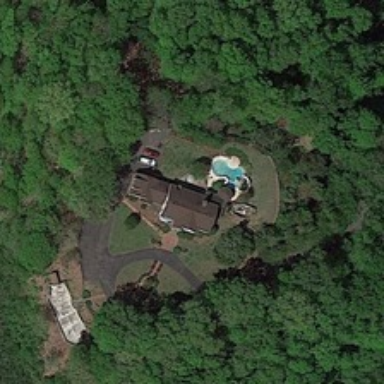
Many green trees are around a building with a swimming pool .